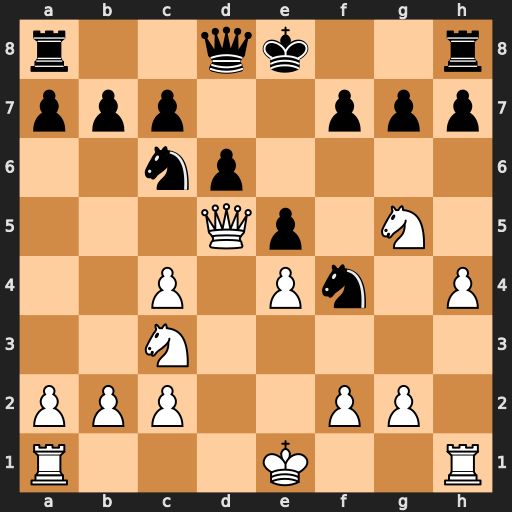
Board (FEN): r2qk2r/ppp2ppp/2np4/3Qp1N1/2P1Pn1P/2N5/PPP2PP1/R3K2R
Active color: w
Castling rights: KQkq
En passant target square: -
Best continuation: Qxf7#